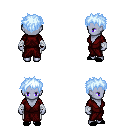
a pixel art fantasy rpg character, female body template, dark elf, purple skin, red robe, white pants, white cyan bedhead hairstyle, white cloth bandages, black slippers, four views (front, back, left, right), 2x2 character sprite sheet, small pixel art, hard edges, no anti-aliasing